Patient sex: F
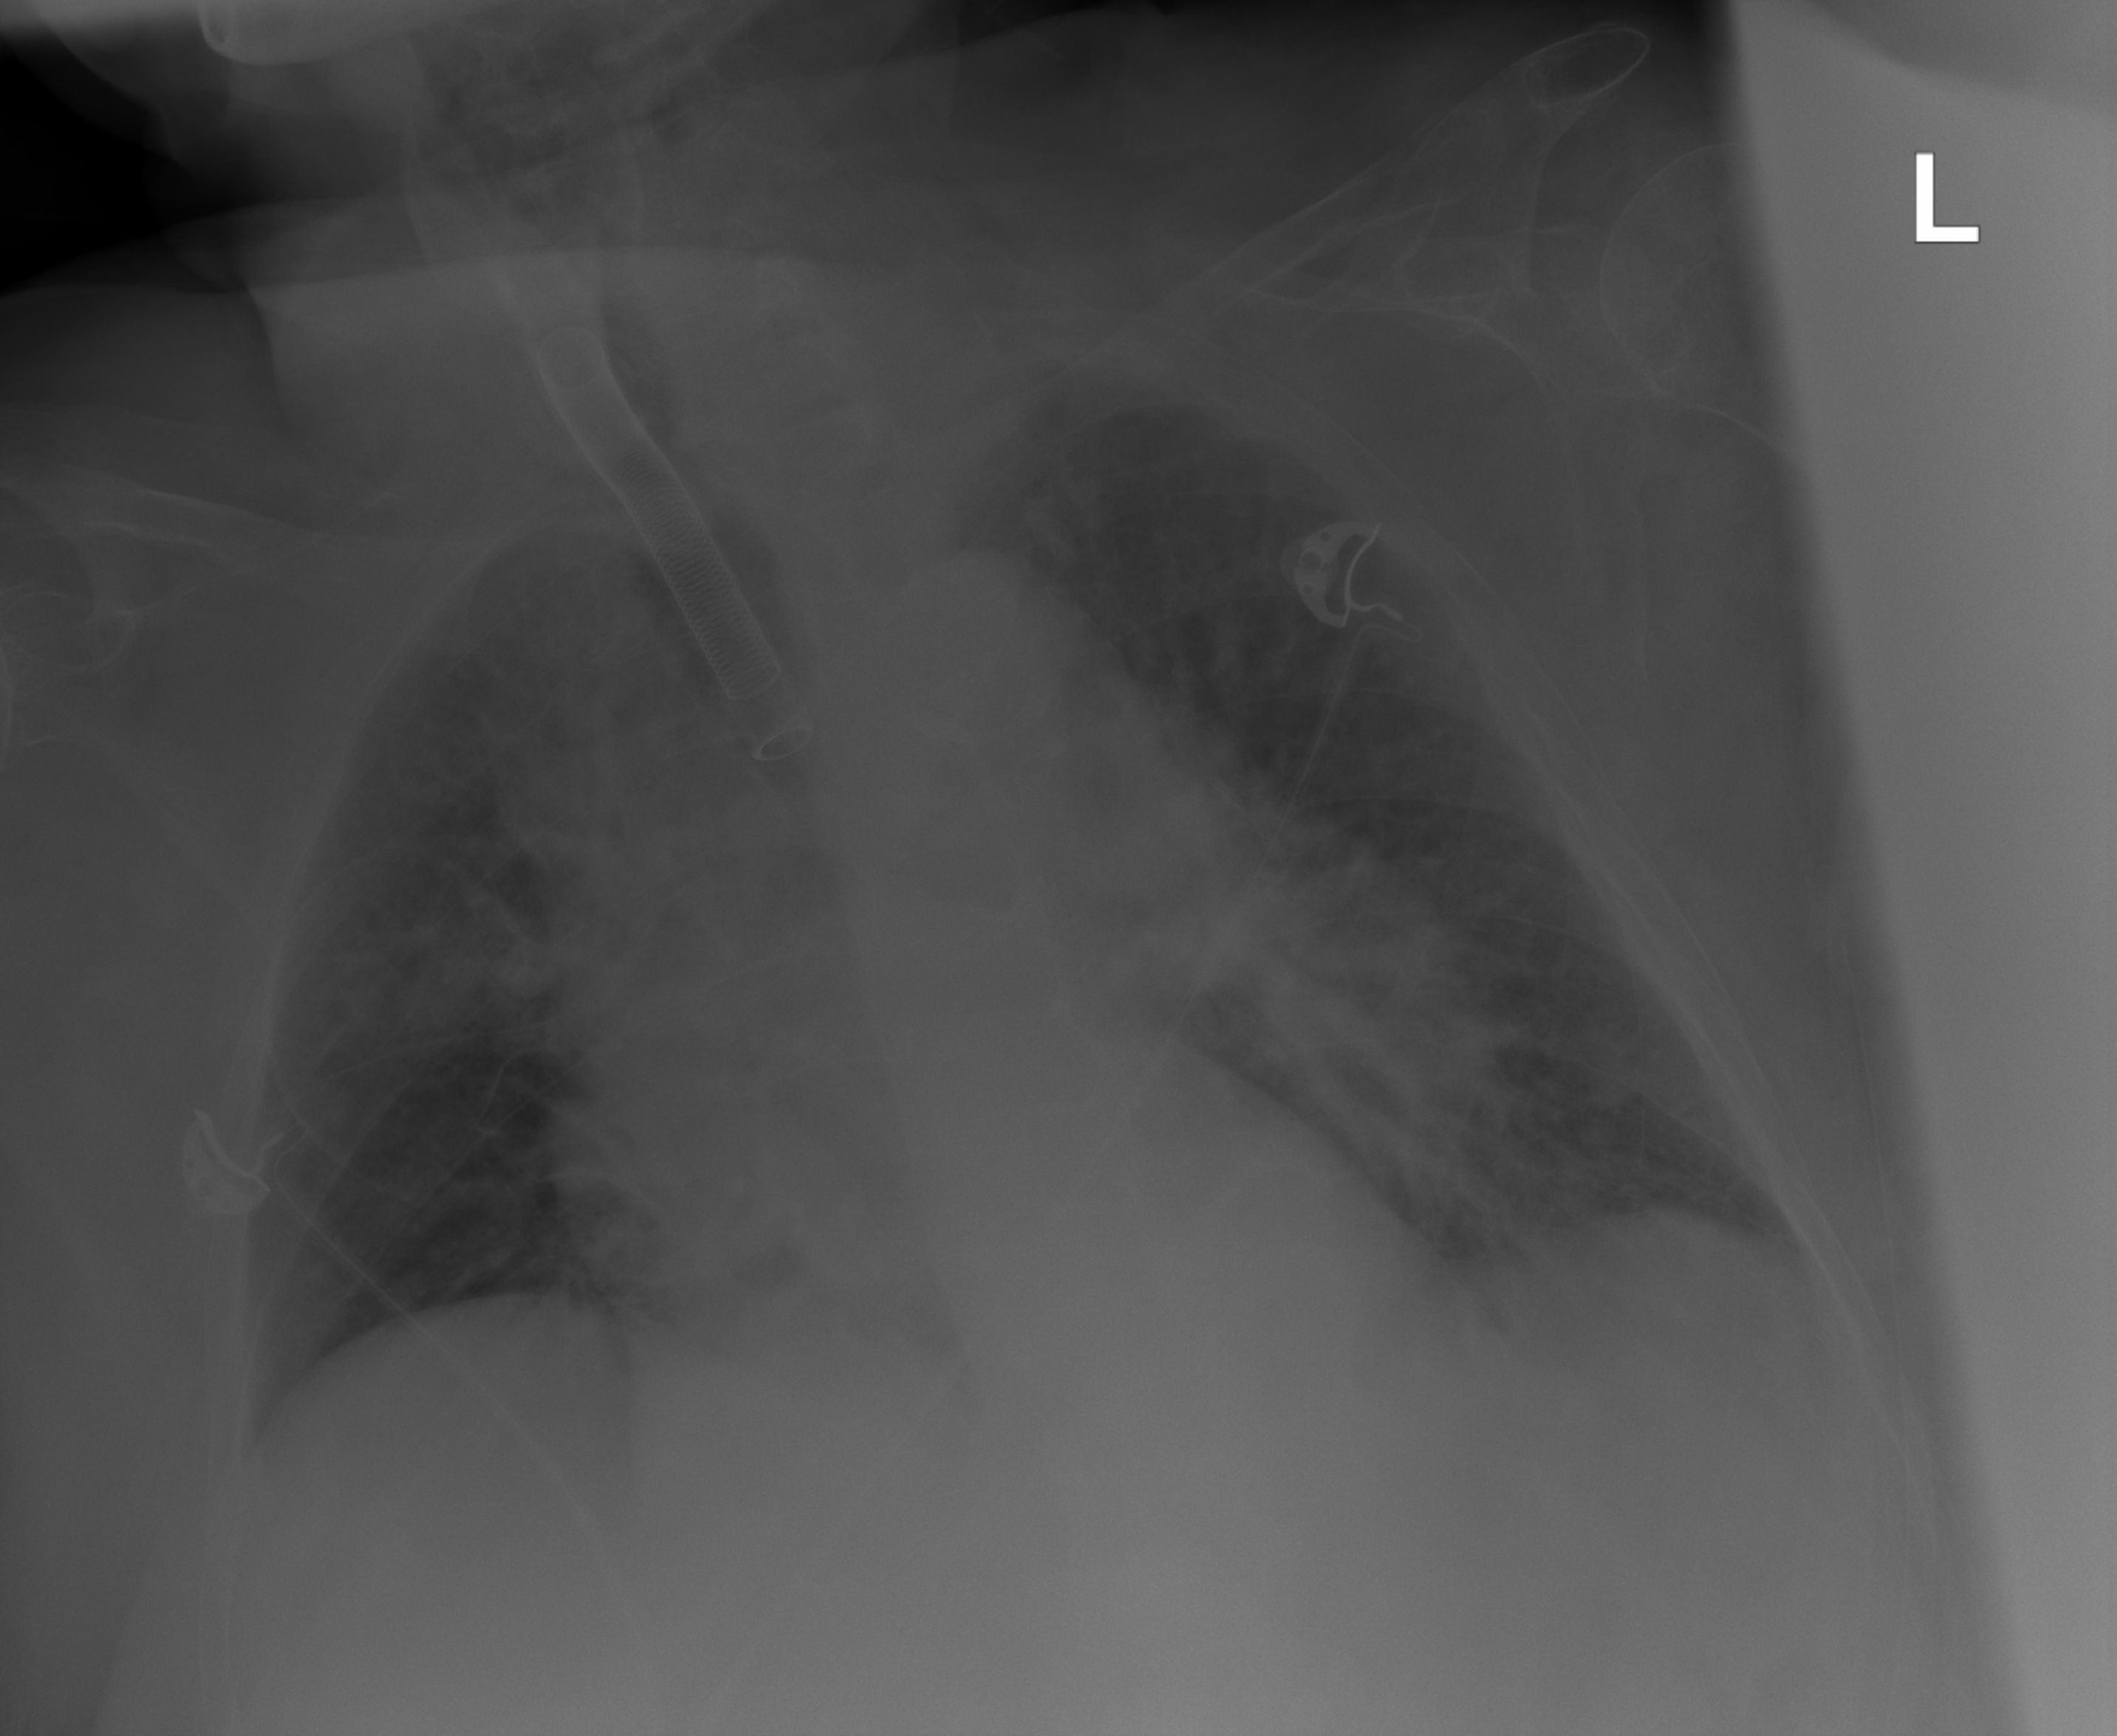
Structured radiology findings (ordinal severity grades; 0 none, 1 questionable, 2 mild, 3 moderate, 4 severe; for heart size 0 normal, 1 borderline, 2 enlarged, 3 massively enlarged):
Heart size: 1
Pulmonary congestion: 2
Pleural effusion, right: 0
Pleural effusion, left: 0
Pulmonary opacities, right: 3
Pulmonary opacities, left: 2
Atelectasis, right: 0
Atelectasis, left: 0